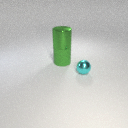
large green metal cylinder above large green rubber cylinder